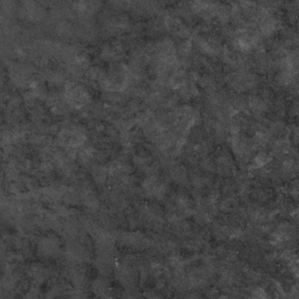
Label: frost